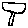
Label: tree